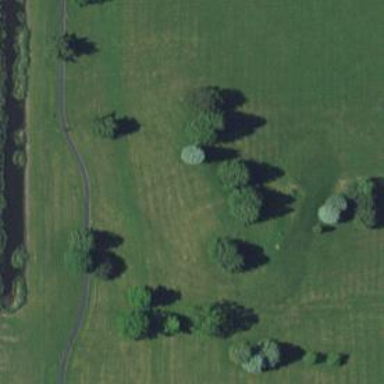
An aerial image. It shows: Disc golf basket.